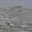
Label: 3